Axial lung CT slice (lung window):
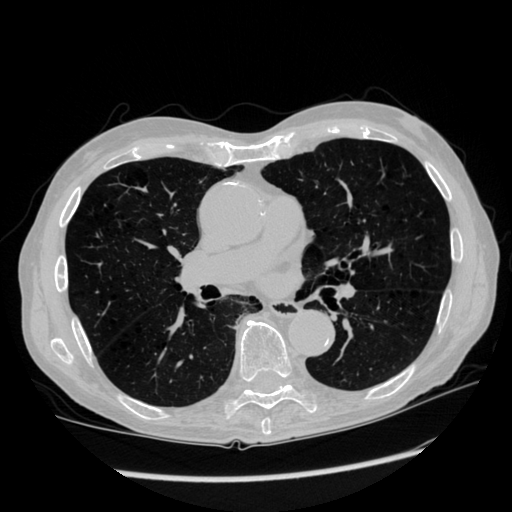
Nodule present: no